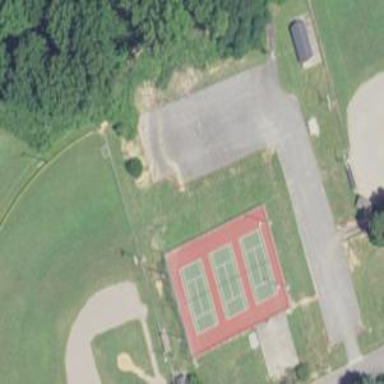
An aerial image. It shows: Concrete tennis court within leisure land pitch.